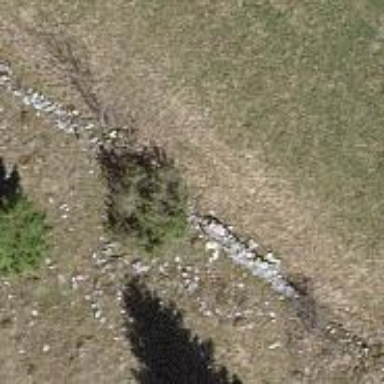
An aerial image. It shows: Wall made of dry stone.